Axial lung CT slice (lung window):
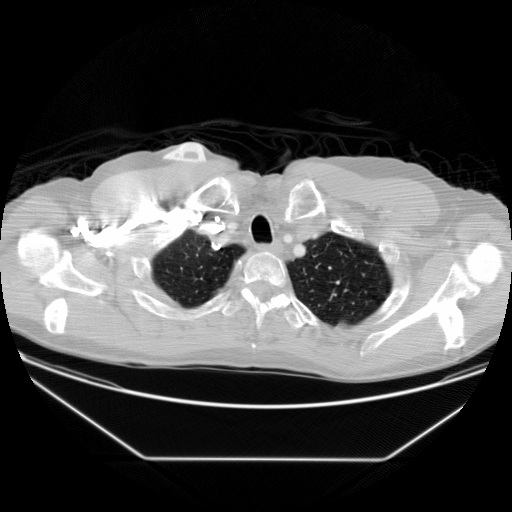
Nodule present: no